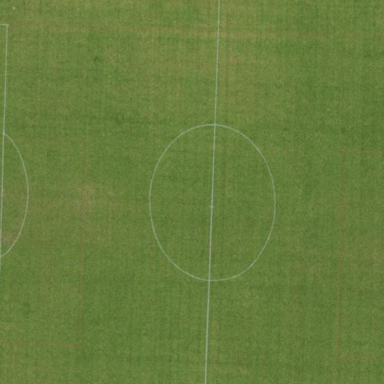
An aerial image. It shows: Soccer pitch for leisure land activities.